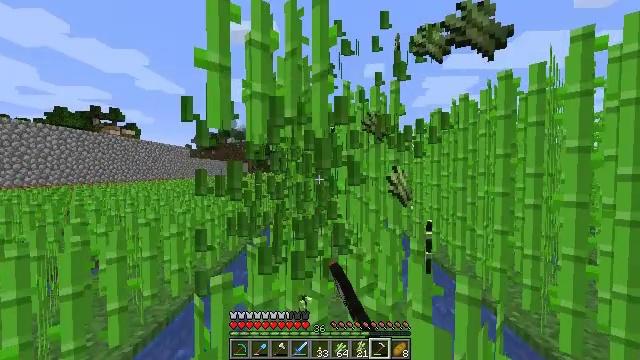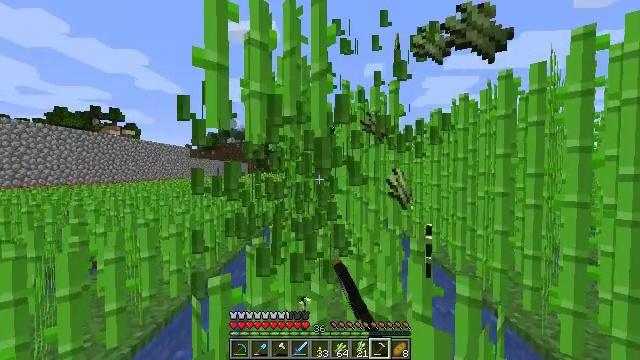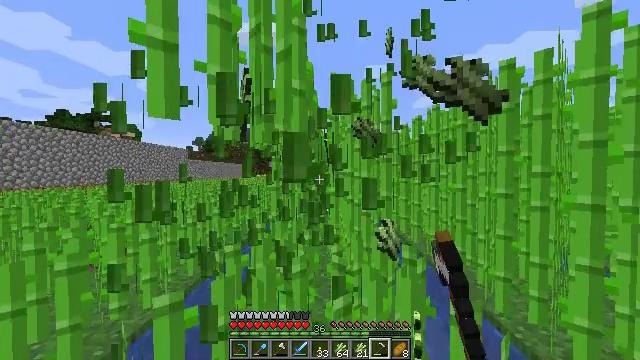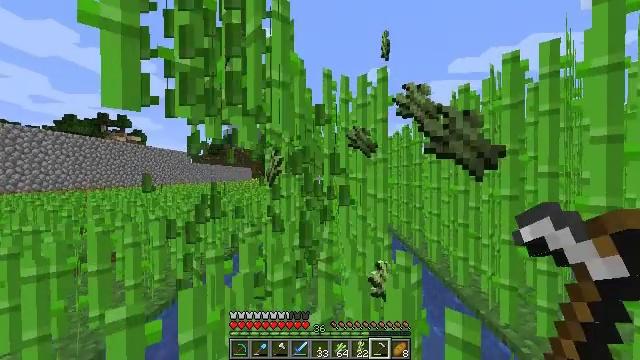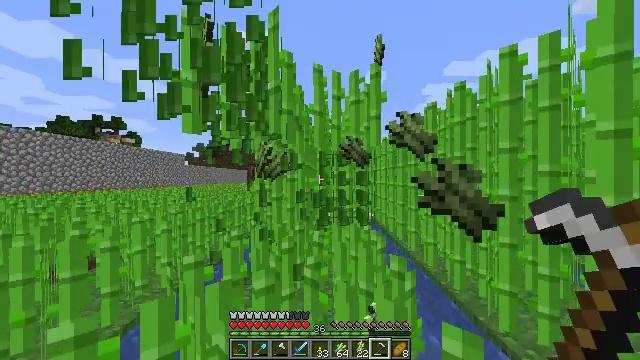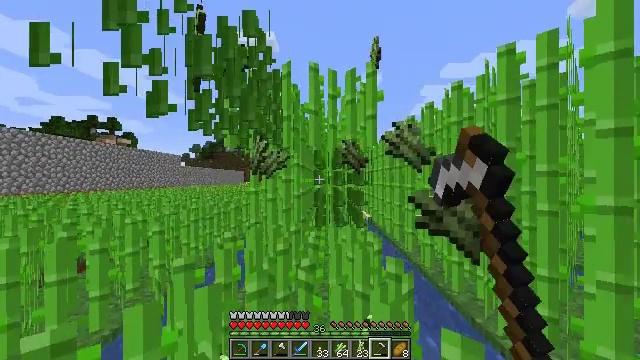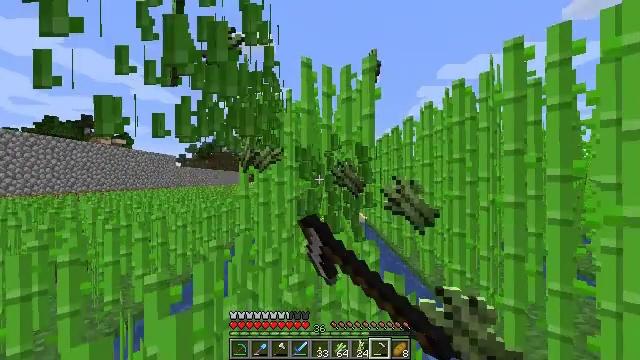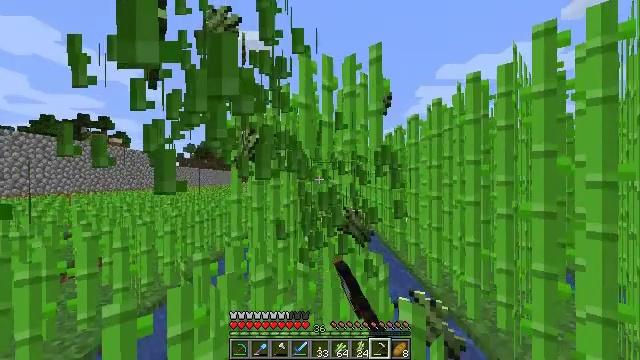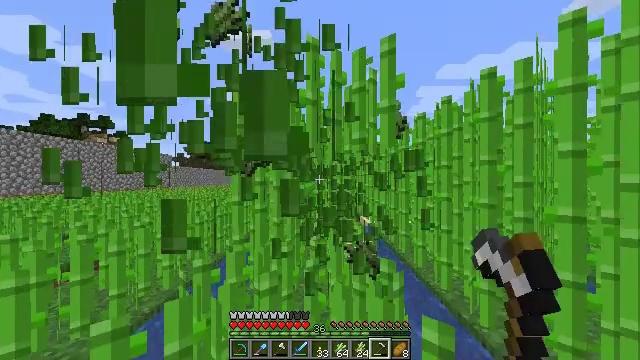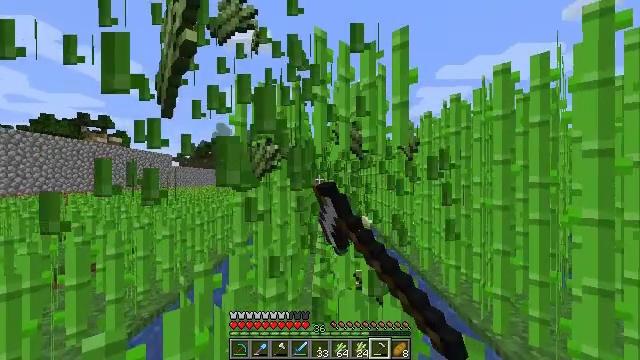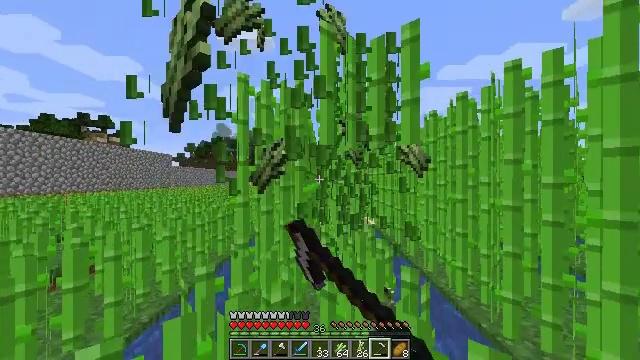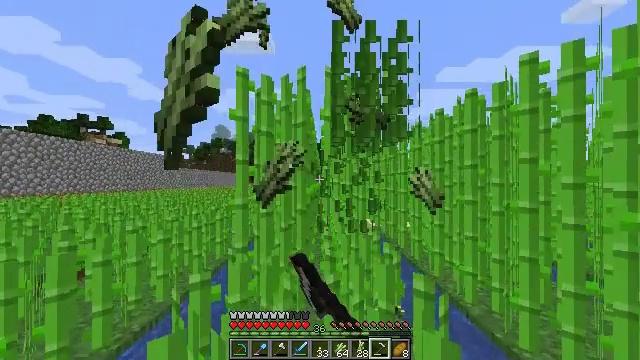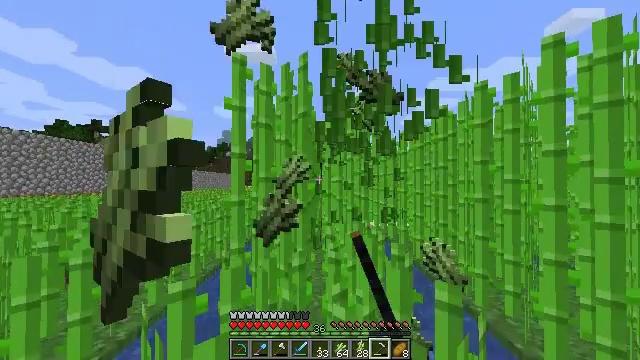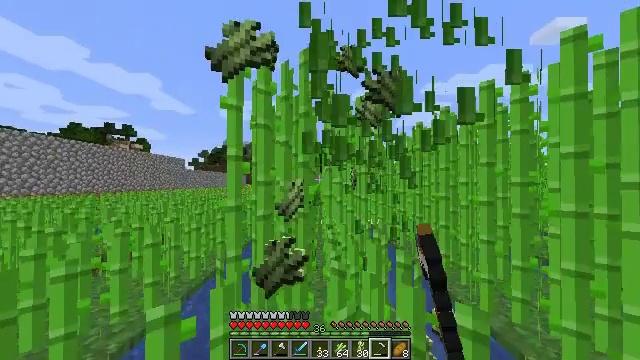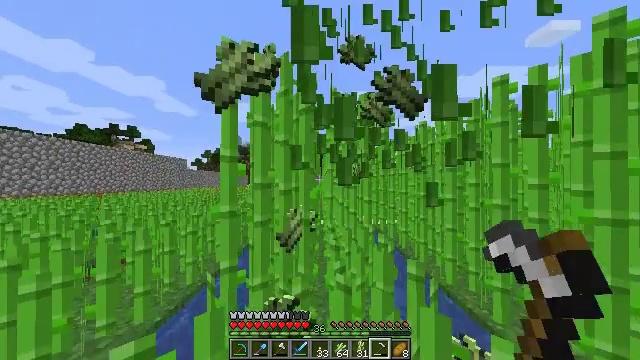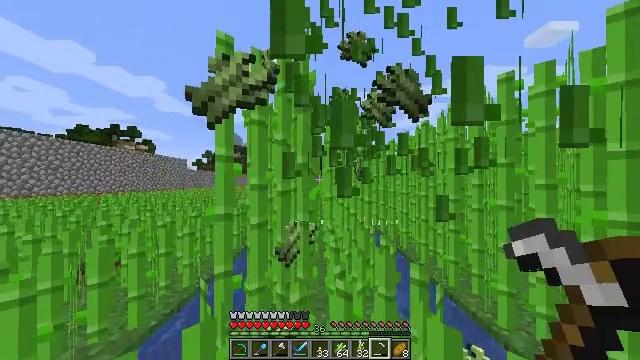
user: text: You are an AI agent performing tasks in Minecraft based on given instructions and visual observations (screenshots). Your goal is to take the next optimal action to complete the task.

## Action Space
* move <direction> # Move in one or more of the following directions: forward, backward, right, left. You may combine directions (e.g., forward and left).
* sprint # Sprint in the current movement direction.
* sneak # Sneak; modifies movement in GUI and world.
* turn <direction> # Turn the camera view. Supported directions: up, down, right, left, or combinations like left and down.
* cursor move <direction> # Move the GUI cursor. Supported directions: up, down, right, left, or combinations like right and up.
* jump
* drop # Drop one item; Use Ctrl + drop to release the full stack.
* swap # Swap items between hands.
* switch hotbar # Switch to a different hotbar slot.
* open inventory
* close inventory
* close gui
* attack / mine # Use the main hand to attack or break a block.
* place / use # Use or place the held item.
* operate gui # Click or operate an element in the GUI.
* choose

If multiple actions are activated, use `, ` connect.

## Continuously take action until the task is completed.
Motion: motion action
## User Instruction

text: Mine the sugar cane near rivers.
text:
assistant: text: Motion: move forward and move right, attack / mine
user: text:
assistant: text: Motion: move forward and move right, attack / mine
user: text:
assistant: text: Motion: move forward and move right, attack / mine
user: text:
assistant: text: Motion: move forward, attack / mine
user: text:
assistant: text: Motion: move forward, attack / mine
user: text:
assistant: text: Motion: move forward, attack / mine
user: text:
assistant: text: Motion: move forward and move left, attack / mine
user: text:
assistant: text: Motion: move forward and move left, attack / mine
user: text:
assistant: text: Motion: move forward and move left, attack / mine
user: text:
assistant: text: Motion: move forward, attack / mine
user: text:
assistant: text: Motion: move forward, sprint, attack / mine
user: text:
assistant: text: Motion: move forward, sprint, attack / mine
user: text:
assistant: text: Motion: move forward, sprint, attack / mine
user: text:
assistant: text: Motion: move forward, sprint, attack / mine
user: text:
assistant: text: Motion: move forward and move right, sprint, attack / mine
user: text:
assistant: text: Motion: move forward and move right, sprint, attack / mine
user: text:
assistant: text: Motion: move forward and move right, sprint, attack / mine
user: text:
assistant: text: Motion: move forward, sprint, turn left, attack / mine
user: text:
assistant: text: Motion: move forward and move left, sprint, turn left, attack / mine
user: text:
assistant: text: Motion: move forward and move left, sprint, turn left, attack / mine
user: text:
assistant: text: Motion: move forward and move left, sprint, turn left, attack / mine
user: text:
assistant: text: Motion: move forward and move left, sprint, attack / mine
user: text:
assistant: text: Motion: move forward and move left, sprint, attack / mine
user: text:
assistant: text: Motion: move forward, sprint, turn right, attack / mine
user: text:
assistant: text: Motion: move forward and move right, sprint, turn right, attack / mine
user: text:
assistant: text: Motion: move forward and move right, sprint, turn right, attack / mine
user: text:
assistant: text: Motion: move forward and move right, sprint, turn right, attack / mine
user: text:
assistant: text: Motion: move forward and move right, sprint, turn right, attack / mine
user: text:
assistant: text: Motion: move forward and move right, sprint, attack / mine
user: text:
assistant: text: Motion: move forward and move right, sprint, attack / mine